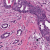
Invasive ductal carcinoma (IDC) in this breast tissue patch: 0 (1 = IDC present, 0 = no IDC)